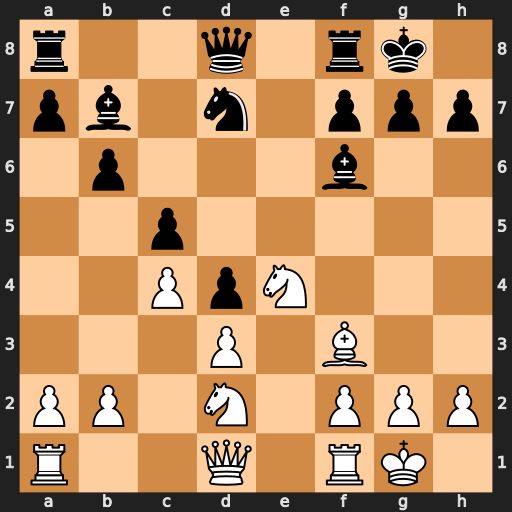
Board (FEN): r2q1rk1/pb1n1ppp/1p3b2/2p5/2PpN3/3P1B2/PP1N1PPP/R2Q1RK1
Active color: w
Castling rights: -
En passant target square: -
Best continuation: Nxf6+ Qxf6 Bxb7